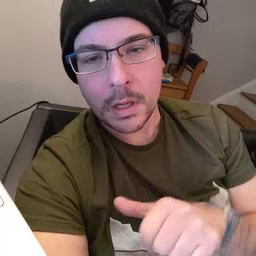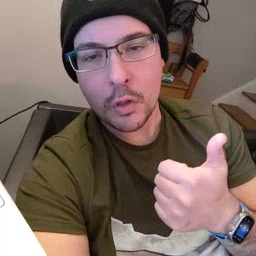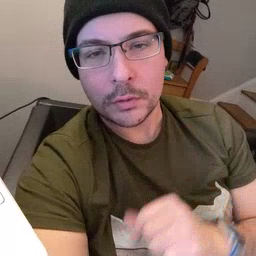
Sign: another